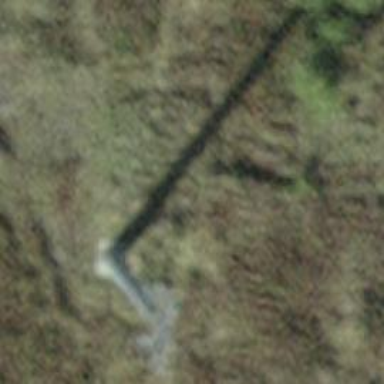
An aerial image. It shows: Pylon for aerialway.